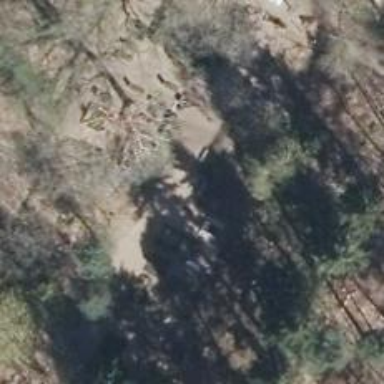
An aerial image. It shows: Cemetery.